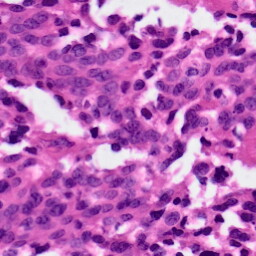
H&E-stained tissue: Ovarian